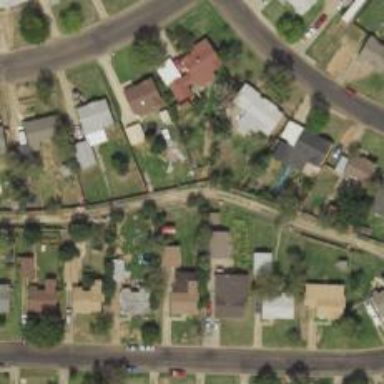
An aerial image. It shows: Alley classified as service road.